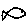
Label: fish